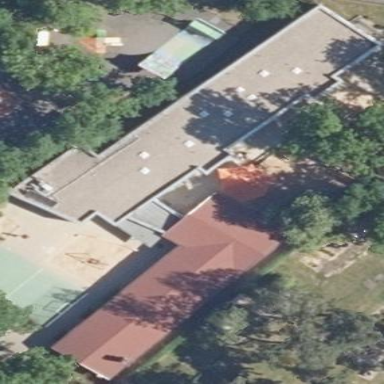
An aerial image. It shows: Kindergarten with flat grey roof.